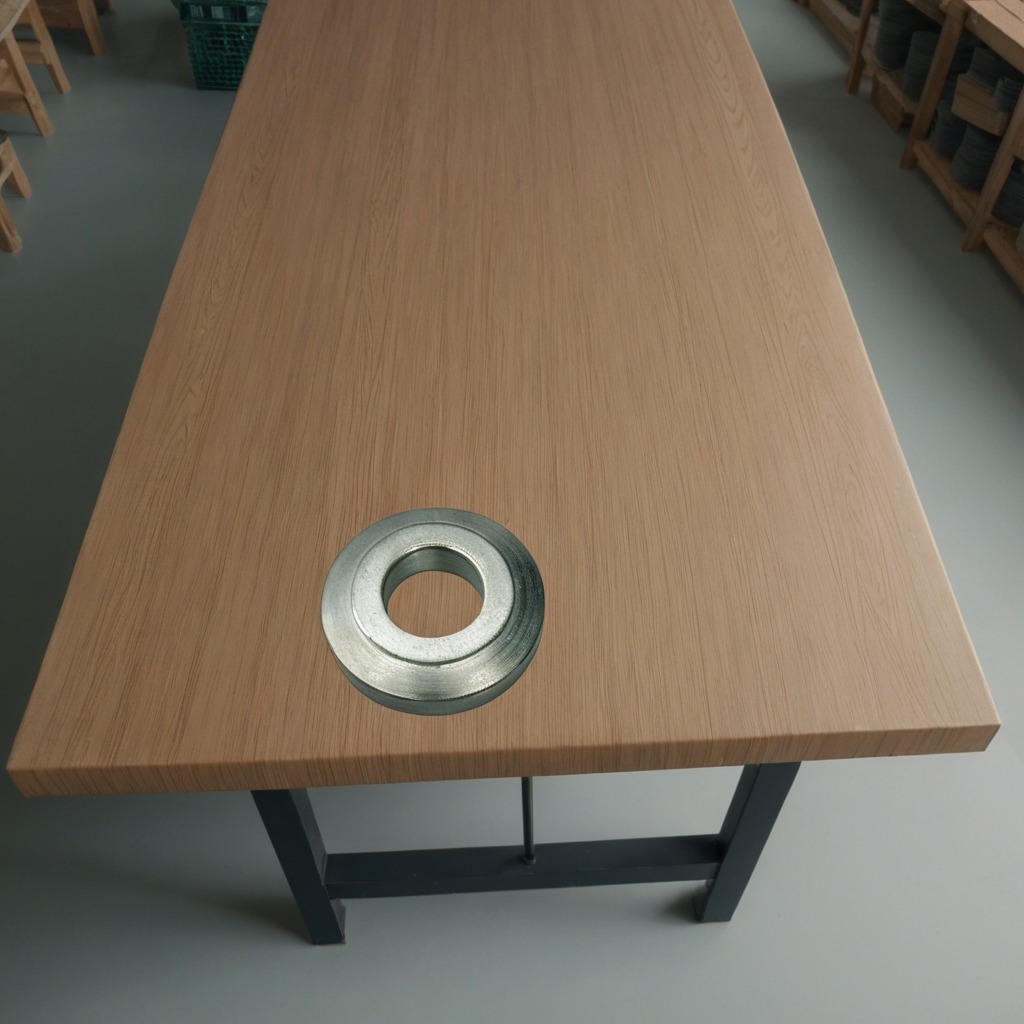
A flat metal washer is lying on a workbench inside a coastal fishing gear workshop.